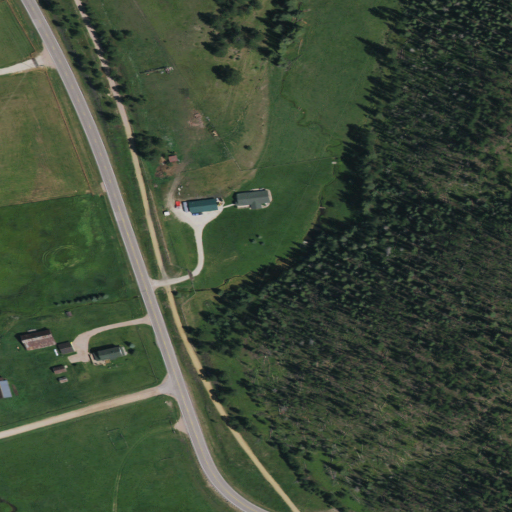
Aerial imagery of valley in South Dakota named Gudat Gulch containing evergreen forest, grassland, shrub, open development, low intensity development, and medium intensity development